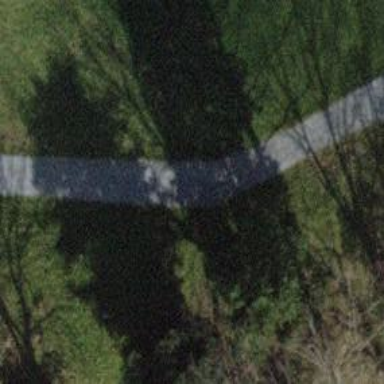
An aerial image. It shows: Pebblestone path.